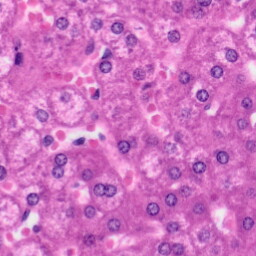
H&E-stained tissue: Liver